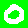
Digit: 0